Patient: sex M, age 64
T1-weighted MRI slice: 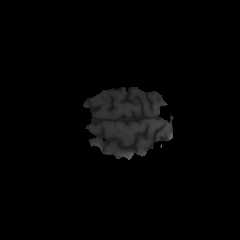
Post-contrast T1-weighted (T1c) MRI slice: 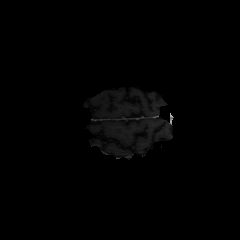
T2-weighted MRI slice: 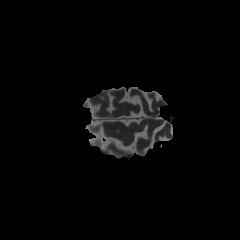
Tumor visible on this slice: no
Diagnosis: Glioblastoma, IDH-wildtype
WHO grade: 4